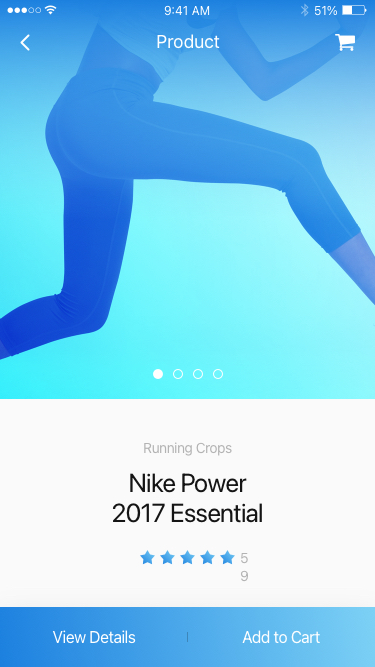
Text in this UI design:
View Details
Add to Cart
59
Nike Power
2017 Essential
Running Crops
Product